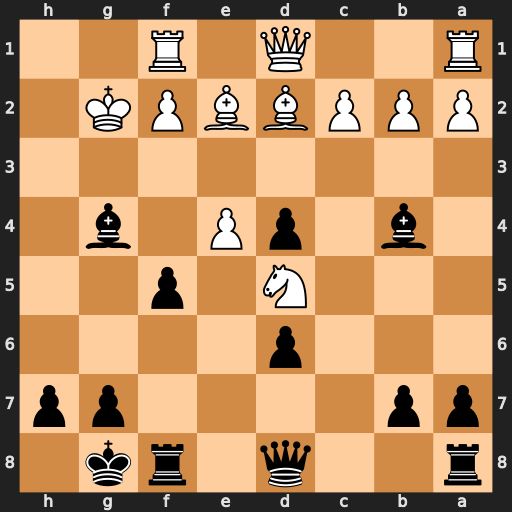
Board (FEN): r2q1rk1/pp4pp/3p4/3N1p2/1b1pP1b1/8/PPPBBPK1/R2Q1R2
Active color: b
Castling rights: -
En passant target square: -
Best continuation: Bxe2 Qxe2 Bxd2